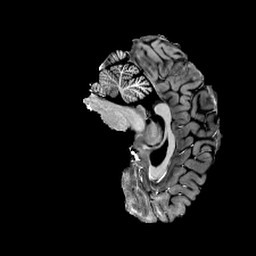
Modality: T1w
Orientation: sagittal
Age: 21
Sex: female
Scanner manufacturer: siemens
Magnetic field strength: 6.98 T
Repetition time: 6 s
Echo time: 0.00302 s